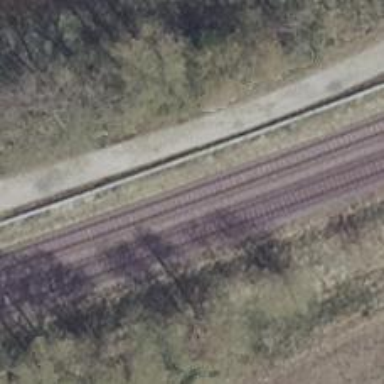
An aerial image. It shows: Railway line running on embankment.